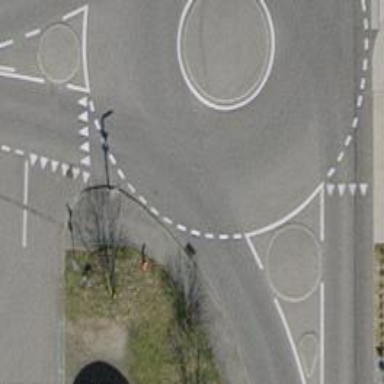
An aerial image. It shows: Residential road with asphalt surface leading to roundabout. There are no sidewalks.